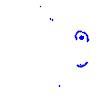
Particle: pion